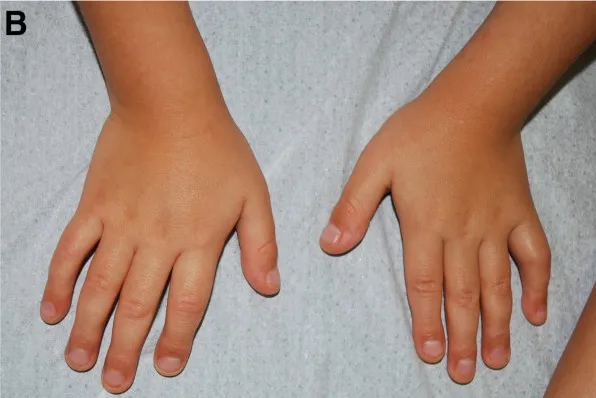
Patient's images. B) Patient's hands showing brachymetaphalangism.
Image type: medical_photograph (other_medical_photograph)